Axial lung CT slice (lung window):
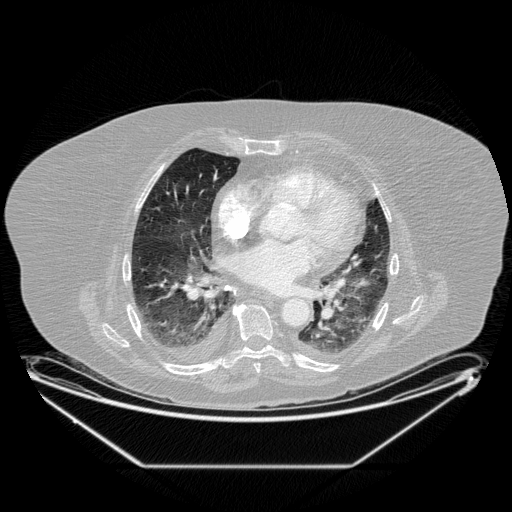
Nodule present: no